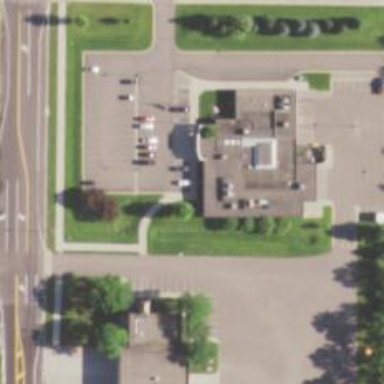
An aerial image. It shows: Civic building.